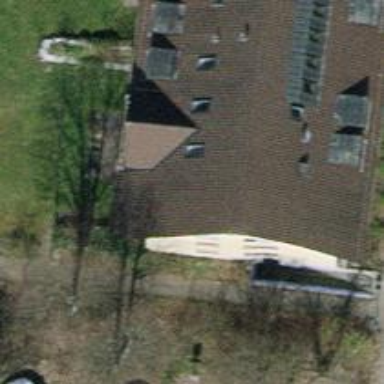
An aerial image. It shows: Gabled roof building consisting of apartments with flat roof structure.